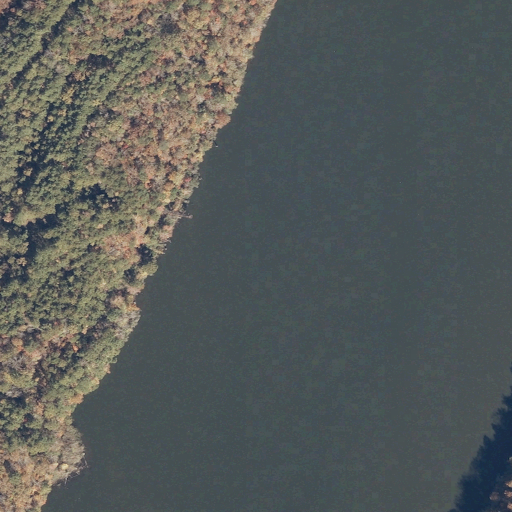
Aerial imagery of bar in Alabama named Crowder Shoals (historical) containing open water, mixed forest, deciduous forest, evergreen forest, open development, grassland, herbaceous wetlands, and woody wetlands